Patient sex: M
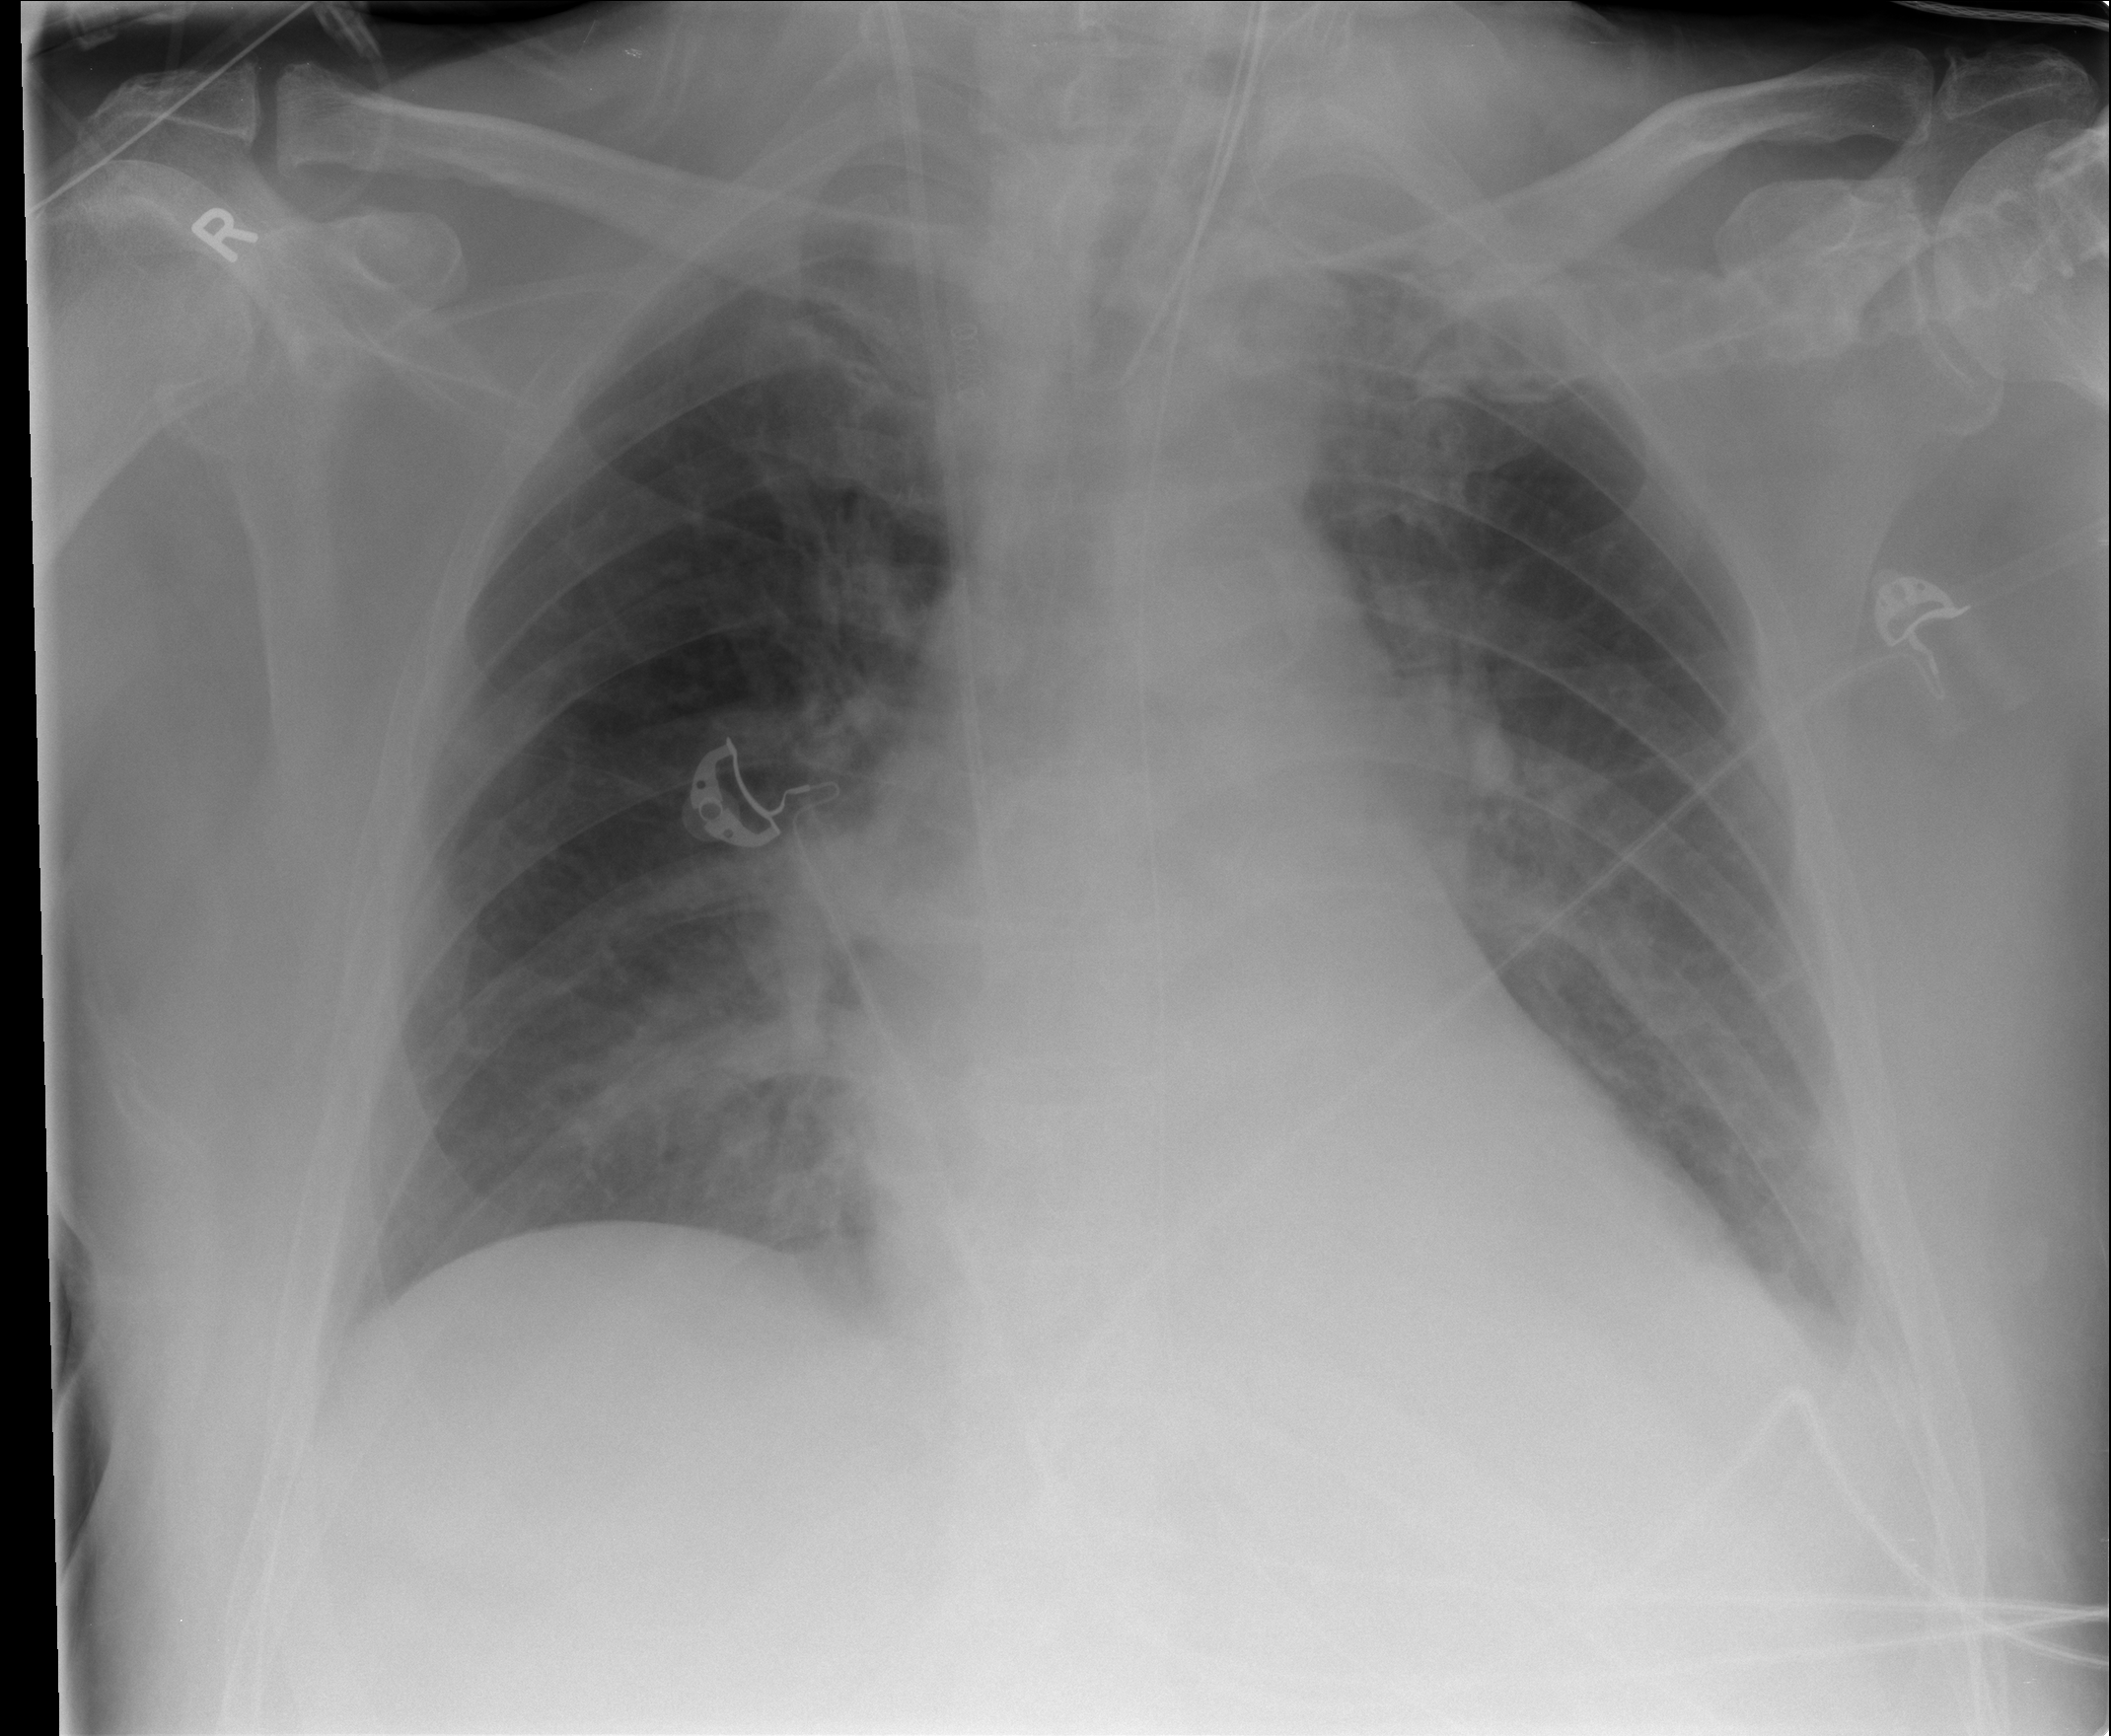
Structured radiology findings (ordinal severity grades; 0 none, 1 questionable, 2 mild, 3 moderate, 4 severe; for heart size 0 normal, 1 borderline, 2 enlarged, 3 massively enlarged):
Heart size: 2
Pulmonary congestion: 2
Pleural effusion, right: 0
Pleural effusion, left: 2
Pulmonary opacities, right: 2
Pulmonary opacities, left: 2
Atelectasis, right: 2
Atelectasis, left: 2